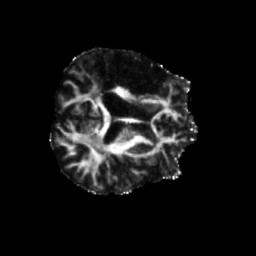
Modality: FA
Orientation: axial
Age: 54
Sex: male
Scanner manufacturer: siemens
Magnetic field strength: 3 T
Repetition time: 5.25 s
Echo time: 0.08 s